Question: I'm using Ubuntu 13.10.
Im using Eclipse Kepler Enterprise Edition( Version: Kepler Service Release 2 Build id: 20140224-0627).
I want to install JavaFx ( e(fx)clipse ) in my kepler version.
1. I've tried to install it from Eclipse Market place it gave me the error like e(fx)clipse will not be installed.
I've searched about this error i found <URL> but it dint helped me.
so i've choosen another option to install e(fx)clipse, and i found the steps at <URL>
1. When i'm trying to install using those mentioned steps i found the erros like
Cannot complete the install because one or more required items could not be found.
Software being installed: e(fx)clipse - IDE - Kepler 0.9.0.201401250805 (org.eclipse.fx.ide.all.kepler.feature.feature.group 0.9.0.201401250805)
Missing requirement: e(fx)clipse - IDE - FXGraph 0.9.0.201401250805 (org.eclipse.fx.ide.fxgraph.feature.feature.group 0.9.0.201401250805) requires 'org.eclipse.xtext.sdk.feature.group 2.5.0' but it could not be found
Cannot satisfy dependency:
From: e(fx)clipse - IDE - Kepler 0.9.0.201401250805 (org.eclipse.fx.ide.all.kepler.feature.feature.group 0.9.0.201401250805)
To: org.eclipse.fx.ide.fxgraph.feature.feature.group [0.9.0.201401250805]
After that I've deleted my eclipse current version and I've downloaded the same version( Eclipse Kepler Enterprise Edition) once again and tried to install e(fx)clipse once again even then i've got the same problems.
Can some one help me with this issue for installing JavaFX in Eclipse Kepler Enterprise Edition?
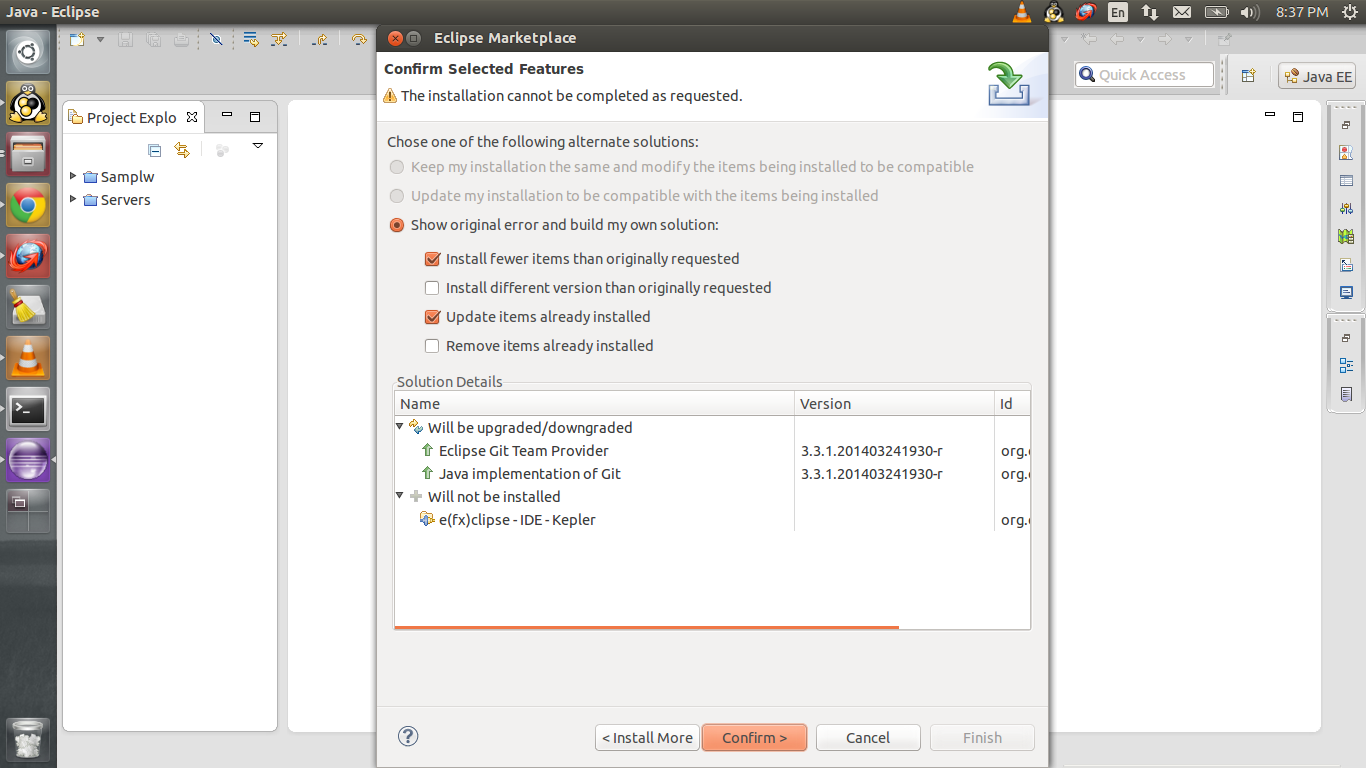
Answer: The problem is xtext which is a requirement for e(fx)clipse - I'd suggest to get started right away to download a prepackaged distro from <URL>.
I'll give the instructions a try tomorrow myself to see what is failing. I'll also update the prepackaged distro to 4.3.2 so that you get the lastest bits.